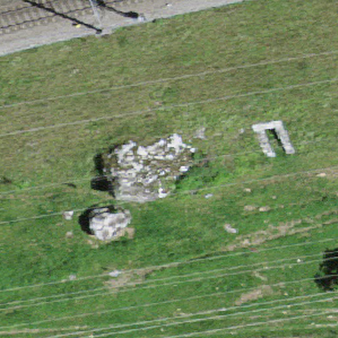
Label: bouldering_area